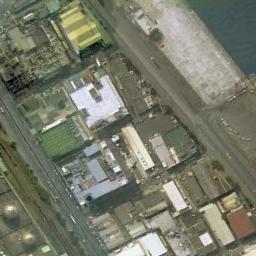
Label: industrial_area